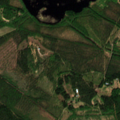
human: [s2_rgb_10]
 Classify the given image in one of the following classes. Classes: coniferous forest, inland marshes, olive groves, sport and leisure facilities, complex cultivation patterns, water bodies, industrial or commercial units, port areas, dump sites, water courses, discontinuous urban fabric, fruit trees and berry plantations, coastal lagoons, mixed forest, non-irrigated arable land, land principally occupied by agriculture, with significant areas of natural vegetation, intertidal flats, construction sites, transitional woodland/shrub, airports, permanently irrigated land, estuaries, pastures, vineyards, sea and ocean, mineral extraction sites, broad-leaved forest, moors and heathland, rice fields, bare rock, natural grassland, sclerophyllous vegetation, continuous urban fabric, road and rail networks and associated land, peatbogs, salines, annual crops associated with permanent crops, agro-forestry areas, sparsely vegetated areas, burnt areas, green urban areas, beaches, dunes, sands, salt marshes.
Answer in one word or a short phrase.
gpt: land principally occupied by agriculture, with significant areas of natural vegetation, coniferous forest, mixed forest